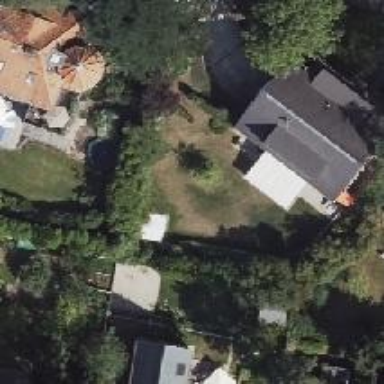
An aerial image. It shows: Detached building.